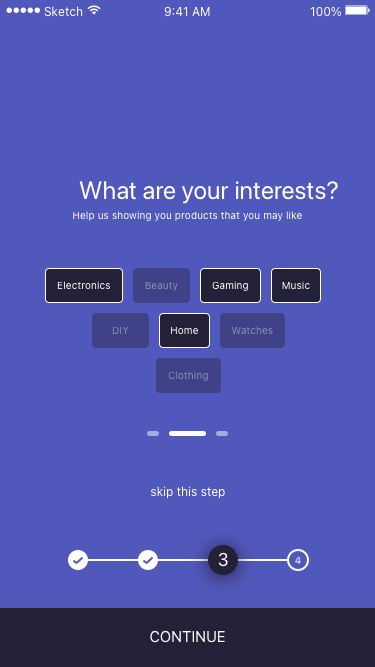
Text in this UI design:
CONTINUE
4
3
skip this step
Clothing
Watches
Home
DIY
Music
Gaming
Beauty
Electronics
Help us showing you products that you may like
What are your interests?